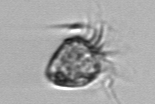
Label: Ciliophora